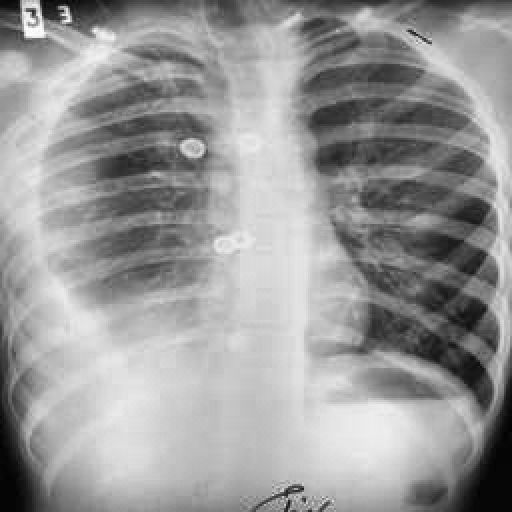
Finding: TUBERCULOSIS